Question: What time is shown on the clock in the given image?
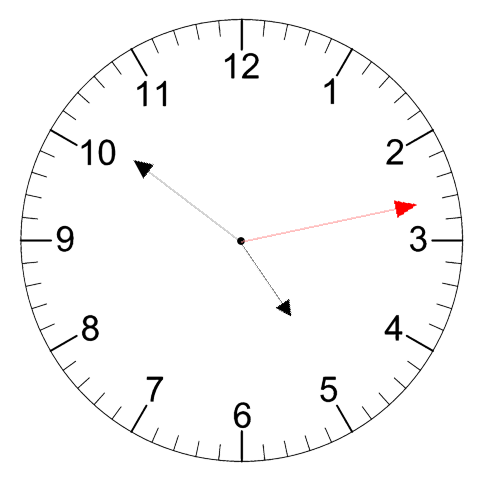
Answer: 04:51:13